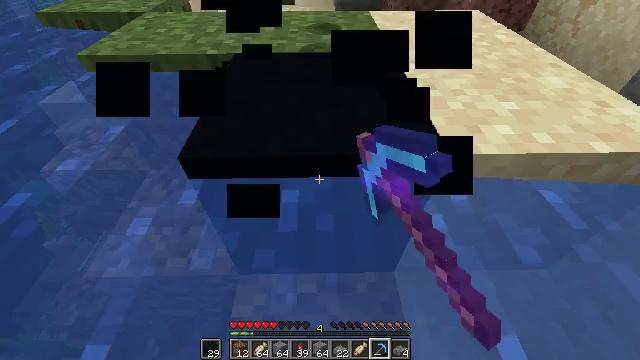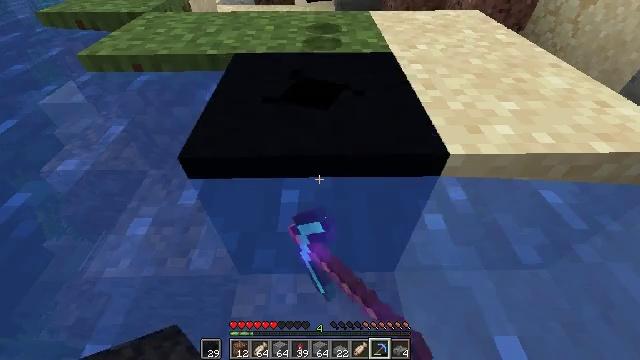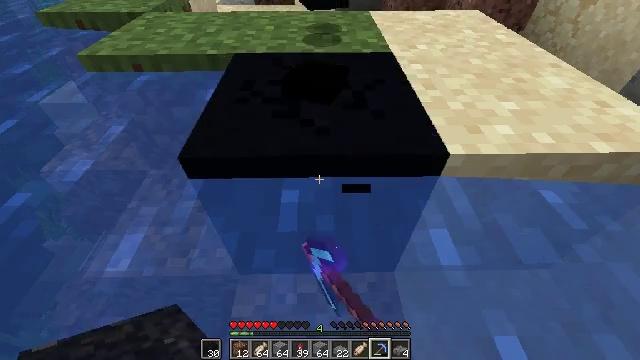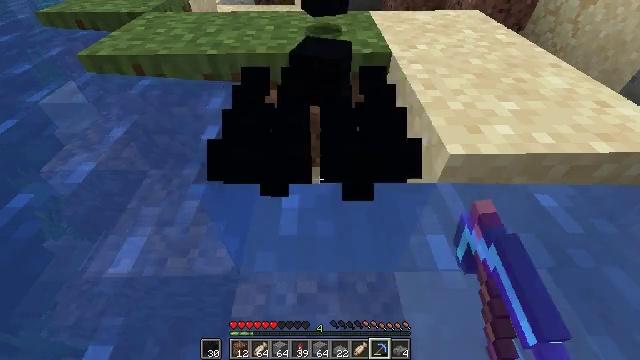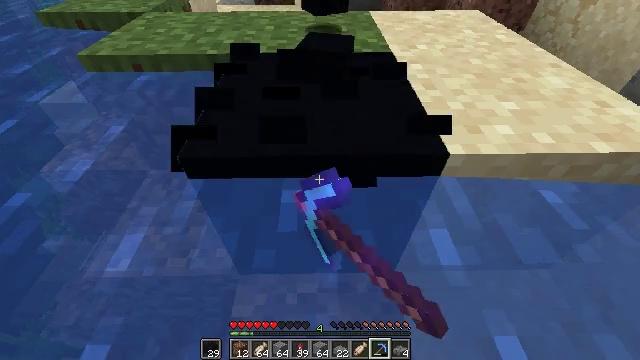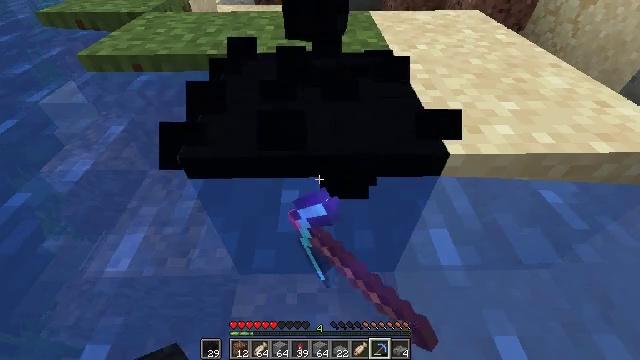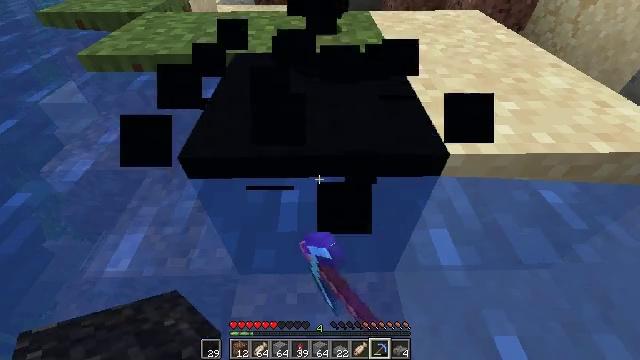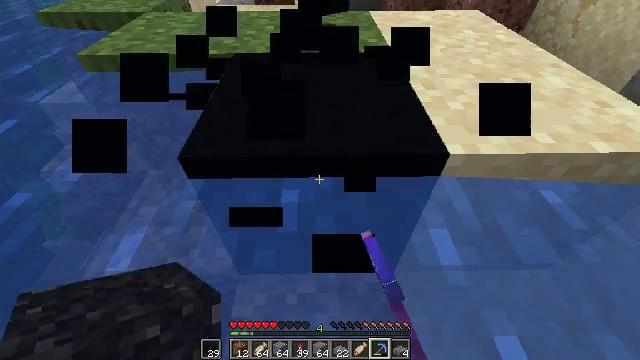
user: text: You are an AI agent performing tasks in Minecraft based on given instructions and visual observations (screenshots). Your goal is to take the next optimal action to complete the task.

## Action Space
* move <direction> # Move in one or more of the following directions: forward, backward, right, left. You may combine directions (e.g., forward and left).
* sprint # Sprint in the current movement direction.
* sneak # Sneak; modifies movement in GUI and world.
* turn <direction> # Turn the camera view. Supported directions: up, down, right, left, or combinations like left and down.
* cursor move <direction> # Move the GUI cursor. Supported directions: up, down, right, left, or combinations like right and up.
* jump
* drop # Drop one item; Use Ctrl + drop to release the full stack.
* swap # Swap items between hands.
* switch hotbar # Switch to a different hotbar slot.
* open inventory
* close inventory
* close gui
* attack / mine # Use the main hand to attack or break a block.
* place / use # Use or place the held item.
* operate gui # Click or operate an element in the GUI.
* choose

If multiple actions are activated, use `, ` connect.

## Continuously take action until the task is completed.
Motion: motion action
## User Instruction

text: Break the black concrete to gather materials.
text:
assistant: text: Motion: attack / mine and use / place
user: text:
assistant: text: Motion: attack / mine and use / place
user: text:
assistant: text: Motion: attack / mine and use / place
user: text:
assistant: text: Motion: attack / mine and use / place
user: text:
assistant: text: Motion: attack / mine and use / place
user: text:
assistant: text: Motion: attack / mine and use / place
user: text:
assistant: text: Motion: attack / mine and use / place
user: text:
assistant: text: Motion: attack / mine and use / place